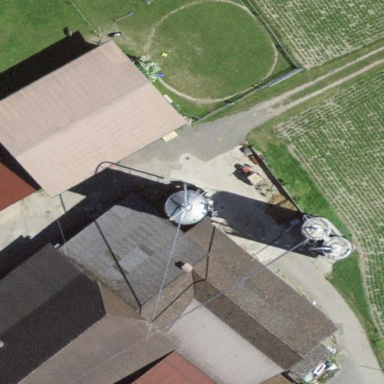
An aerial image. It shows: Barn.